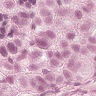
Metastatic tissue present: yes